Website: bh-photo
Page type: address-validator
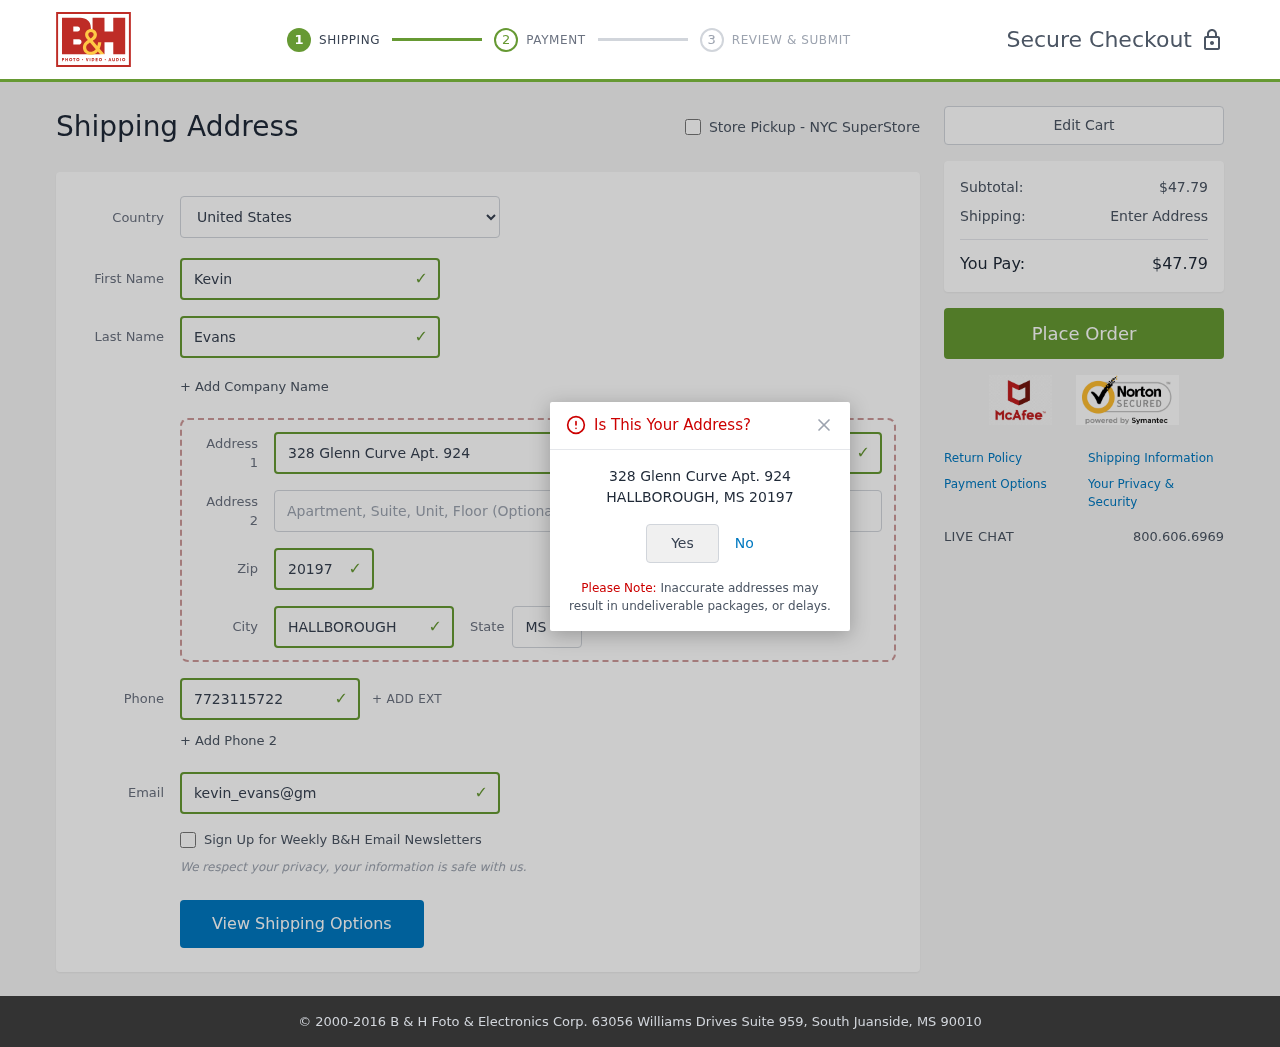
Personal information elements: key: PII_CITY
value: Hallborough
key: PII_COUNTRY
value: United States
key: PII_EMAIL
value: kevin_evans@gmail.com
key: PII_FIRSTNAME
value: Kevin
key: PII_LASTNAME
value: Evans
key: PII_PHONE
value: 7723115722
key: PII_POSTCODE
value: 20197
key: PII_STATE_ABBR
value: MS
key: PII_STREET
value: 328 Glenn Curve Apt. 924
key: PII_CITY_CONFIRM
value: HALLBOROUGH
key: PII_POSTCODE_FULL
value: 20197
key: PII_POSTCODE_NUMERIC
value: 20197
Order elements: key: ORDER_SUBTOTAL
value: $47.79
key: ORDER_TOTAL
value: $47.79